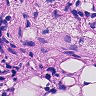
Metastatic tissue present: no